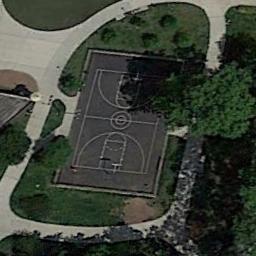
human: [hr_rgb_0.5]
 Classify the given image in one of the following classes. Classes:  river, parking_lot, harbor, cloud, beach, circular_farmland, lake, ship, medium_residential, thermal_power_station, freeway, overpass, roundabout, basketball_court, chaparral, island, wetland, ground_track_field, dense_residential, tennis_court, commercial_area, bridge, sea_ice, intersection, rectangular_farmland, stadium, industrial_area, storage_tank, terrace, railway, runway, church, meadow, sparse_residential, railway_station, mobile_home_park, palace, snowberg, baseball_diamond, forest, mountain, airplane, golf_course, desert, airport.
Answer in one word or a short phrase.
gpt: basketball_court